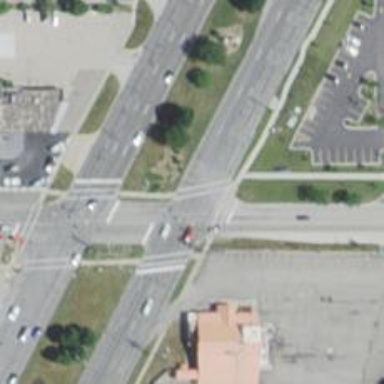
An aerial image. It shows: Primary highway with asphalt surface and separate sidewalk.